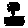
Label: tree